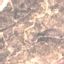
Label: HerbaceousVegetation